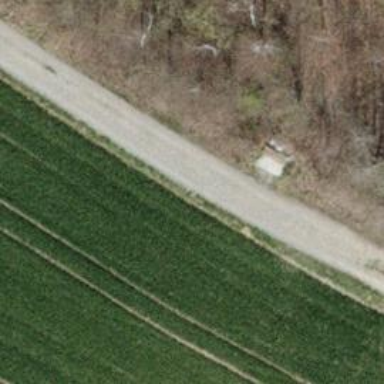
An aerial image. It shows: Bench.